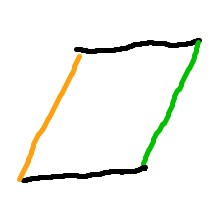
Shape: parallelogram